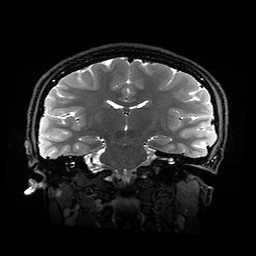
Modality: T2w
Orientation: sagittal